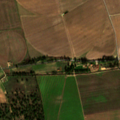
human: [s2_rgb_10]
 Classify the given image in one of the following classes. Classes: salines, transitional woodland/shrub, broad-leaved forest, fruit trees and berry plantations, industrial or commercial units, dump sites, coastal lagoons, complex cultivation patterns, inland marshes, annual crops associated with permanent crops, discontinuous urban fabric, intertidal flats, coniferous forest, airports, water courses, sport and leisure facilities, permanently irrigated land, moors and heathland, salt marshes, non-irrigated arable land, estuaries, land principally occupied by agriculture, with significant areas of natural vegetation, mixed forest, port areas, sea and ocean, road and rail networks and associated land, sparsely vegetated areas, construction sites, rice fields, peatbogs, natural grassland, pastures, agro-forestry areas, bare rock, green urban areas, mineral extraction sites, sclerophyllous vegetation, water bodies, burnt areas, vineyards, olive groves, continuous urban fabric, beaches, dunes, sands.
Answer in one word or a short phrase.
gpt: permanently irrigated land, rice fields, complex cultivation patterns, broad-leaved forest